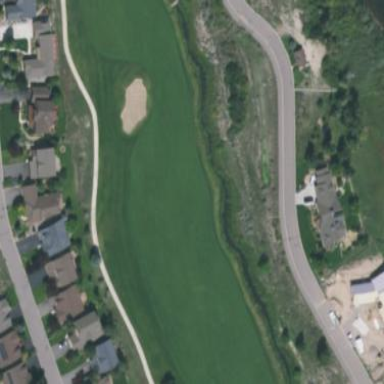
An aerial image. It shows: Scenic golf fairway.